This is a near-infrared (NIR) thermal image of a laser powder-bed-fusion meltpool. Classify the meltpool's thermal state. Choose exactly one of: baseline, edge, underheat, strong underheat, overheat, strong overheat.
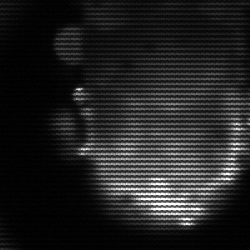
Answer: baseline